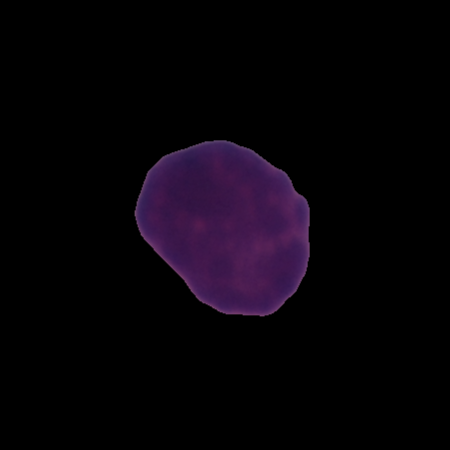
Label: healthy